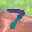
Label: 7